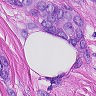
Metastatic tissue present: yes